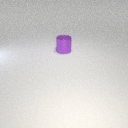
large purple metal cylinder